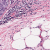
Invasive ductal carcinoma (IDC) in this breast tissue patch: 0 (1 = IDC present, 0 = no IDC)